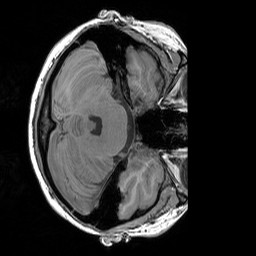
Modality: T1w
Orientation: axial